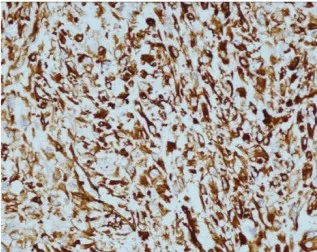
(C) Tumor cells express vimentin. DAB 200x.
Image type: pathology (immunostaining)